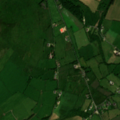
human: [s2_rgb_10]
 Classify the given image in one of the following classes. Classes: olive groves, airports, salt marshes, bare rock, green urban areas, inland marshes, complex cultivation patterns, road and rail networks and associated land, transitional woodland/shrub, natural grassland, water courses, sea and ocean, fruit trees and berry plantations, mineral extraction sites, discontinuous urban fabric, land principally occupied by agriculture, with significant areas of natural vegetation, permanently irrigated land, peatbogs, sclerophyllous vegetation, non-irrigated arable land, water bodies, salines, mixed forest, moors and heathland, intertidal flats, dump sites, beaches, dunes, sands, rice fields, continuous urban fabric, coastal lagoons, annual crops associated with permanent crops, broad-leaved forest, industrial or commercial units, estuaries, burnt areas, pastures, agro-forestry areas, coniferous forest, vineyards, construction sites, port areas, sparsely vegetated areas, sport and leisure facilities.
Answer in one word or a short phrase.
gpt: pastures, land principally occupied by agriculture, with significant areas of natural vegetation, natural grassland